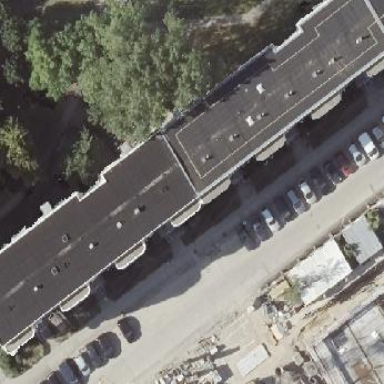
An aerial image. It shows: Street side parking area.